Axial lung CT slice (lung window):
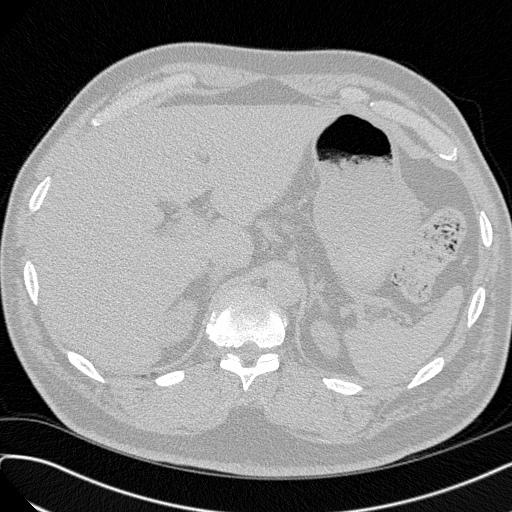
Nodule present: no